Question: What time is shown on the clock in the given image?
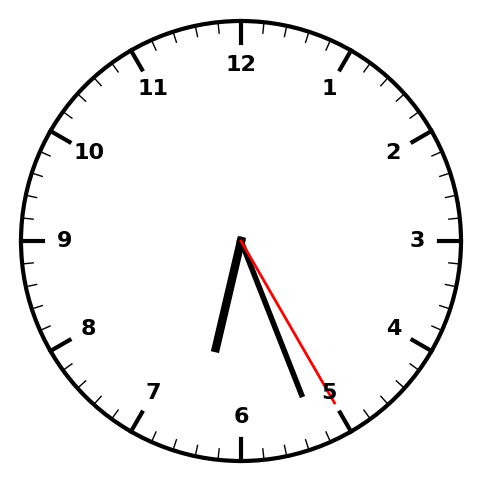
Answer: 06:26:25